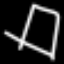
Label: square